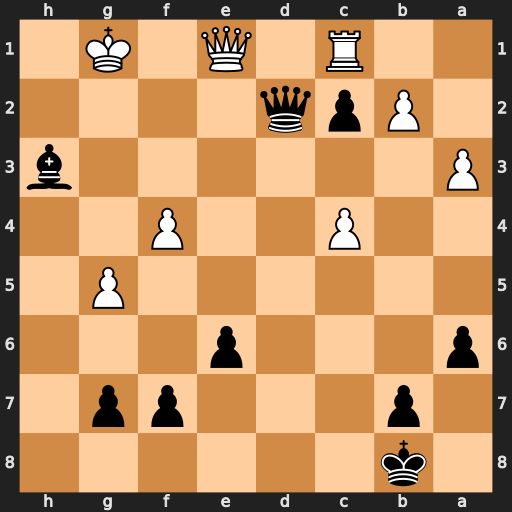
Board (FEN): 1k6/1p3pp1/p3p3/6P1/2P2P2/P6b/1Ppq4/2R1Q1K1
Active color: b
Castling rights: -
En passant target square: -
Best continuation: Qg2#